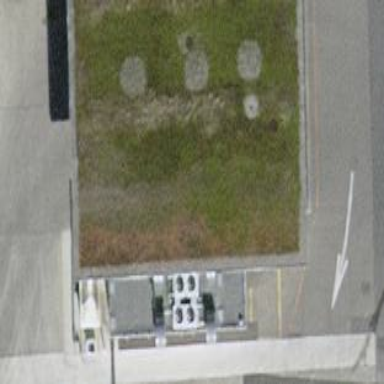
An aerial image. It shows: Roofed fuel facility.